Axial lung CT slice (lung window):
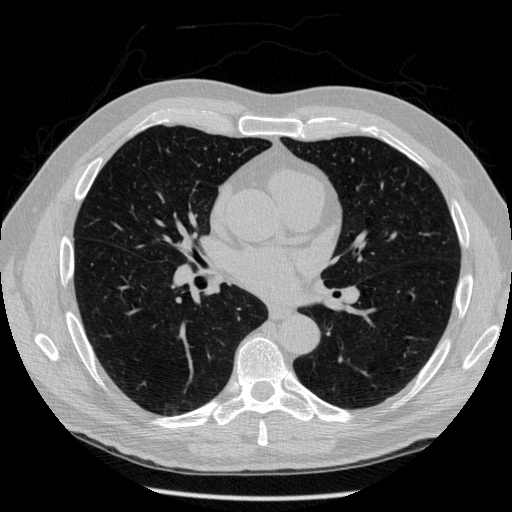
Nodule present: no